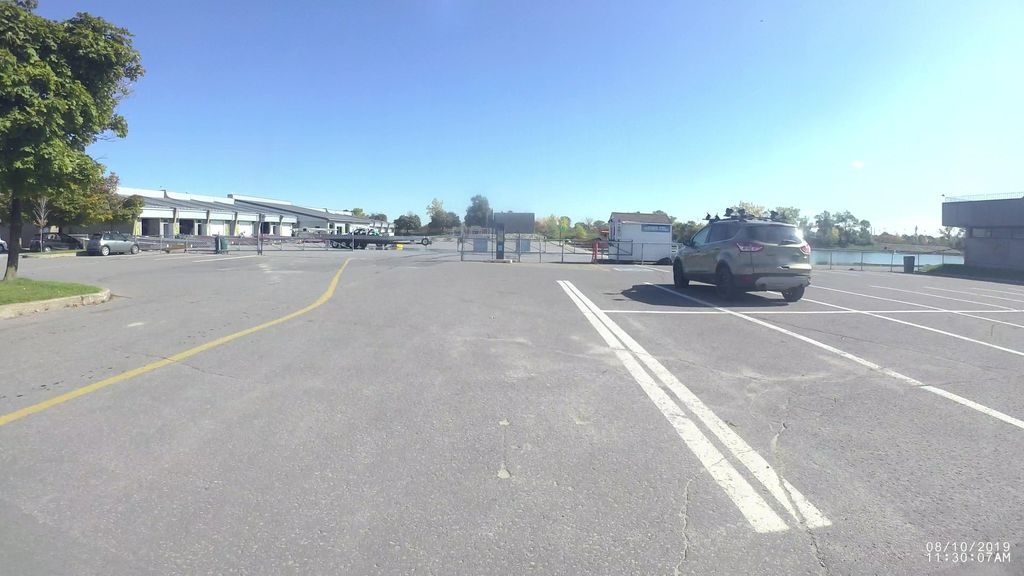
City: montreal